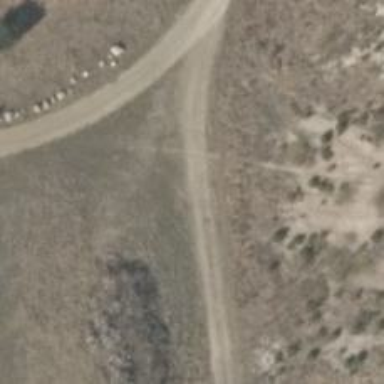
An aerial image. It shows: Sandy track road.